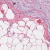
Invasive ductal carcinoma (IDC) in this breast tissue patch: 0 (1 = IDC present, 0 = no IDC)